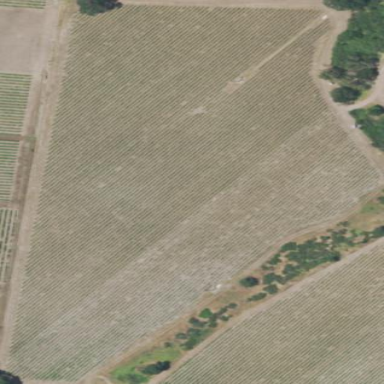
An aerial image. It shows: Vineyard where grapes are grown.